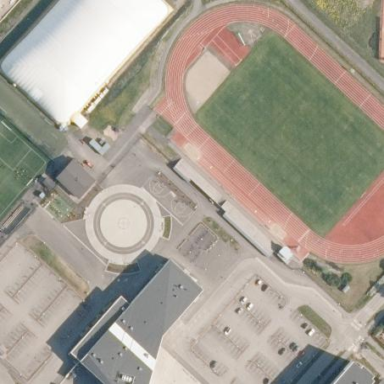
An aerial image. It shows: Sports center on leisure land.